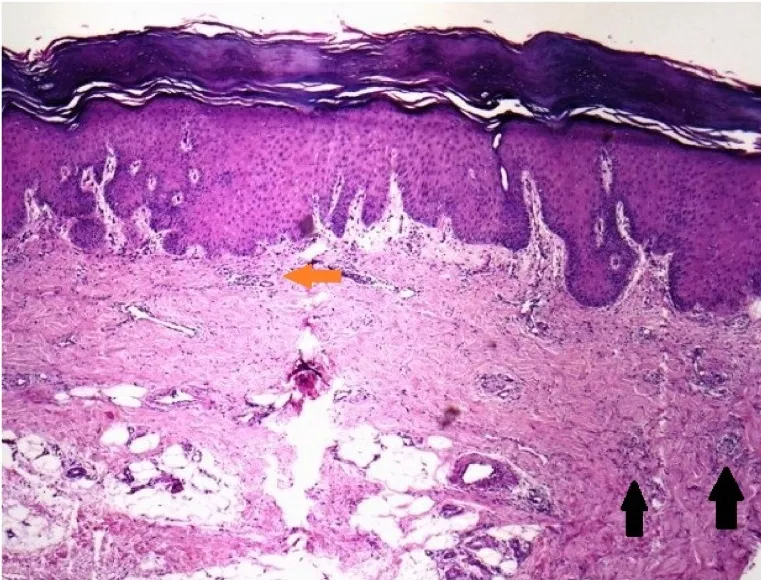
Cutaneous biopsy findings. . Histopathology from the palmar lesion revealed hyperkeratosis, acanthosis, superficial and deep perivacular lymphohistiocytic infiltrate (highlighted by red horizontol arrow) with few neutrophils scattered in the reticular dermis, in a background of incomplete collagen degeneration and interspersed mucin (highlighted by two straight black arrows in the left lower aspect). (HE staining, 100x).
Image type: pathology (h&e)